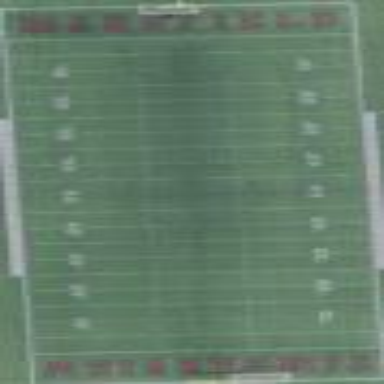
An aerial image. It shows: American football pitch with artificial turf surface for leisure land.